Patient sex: M
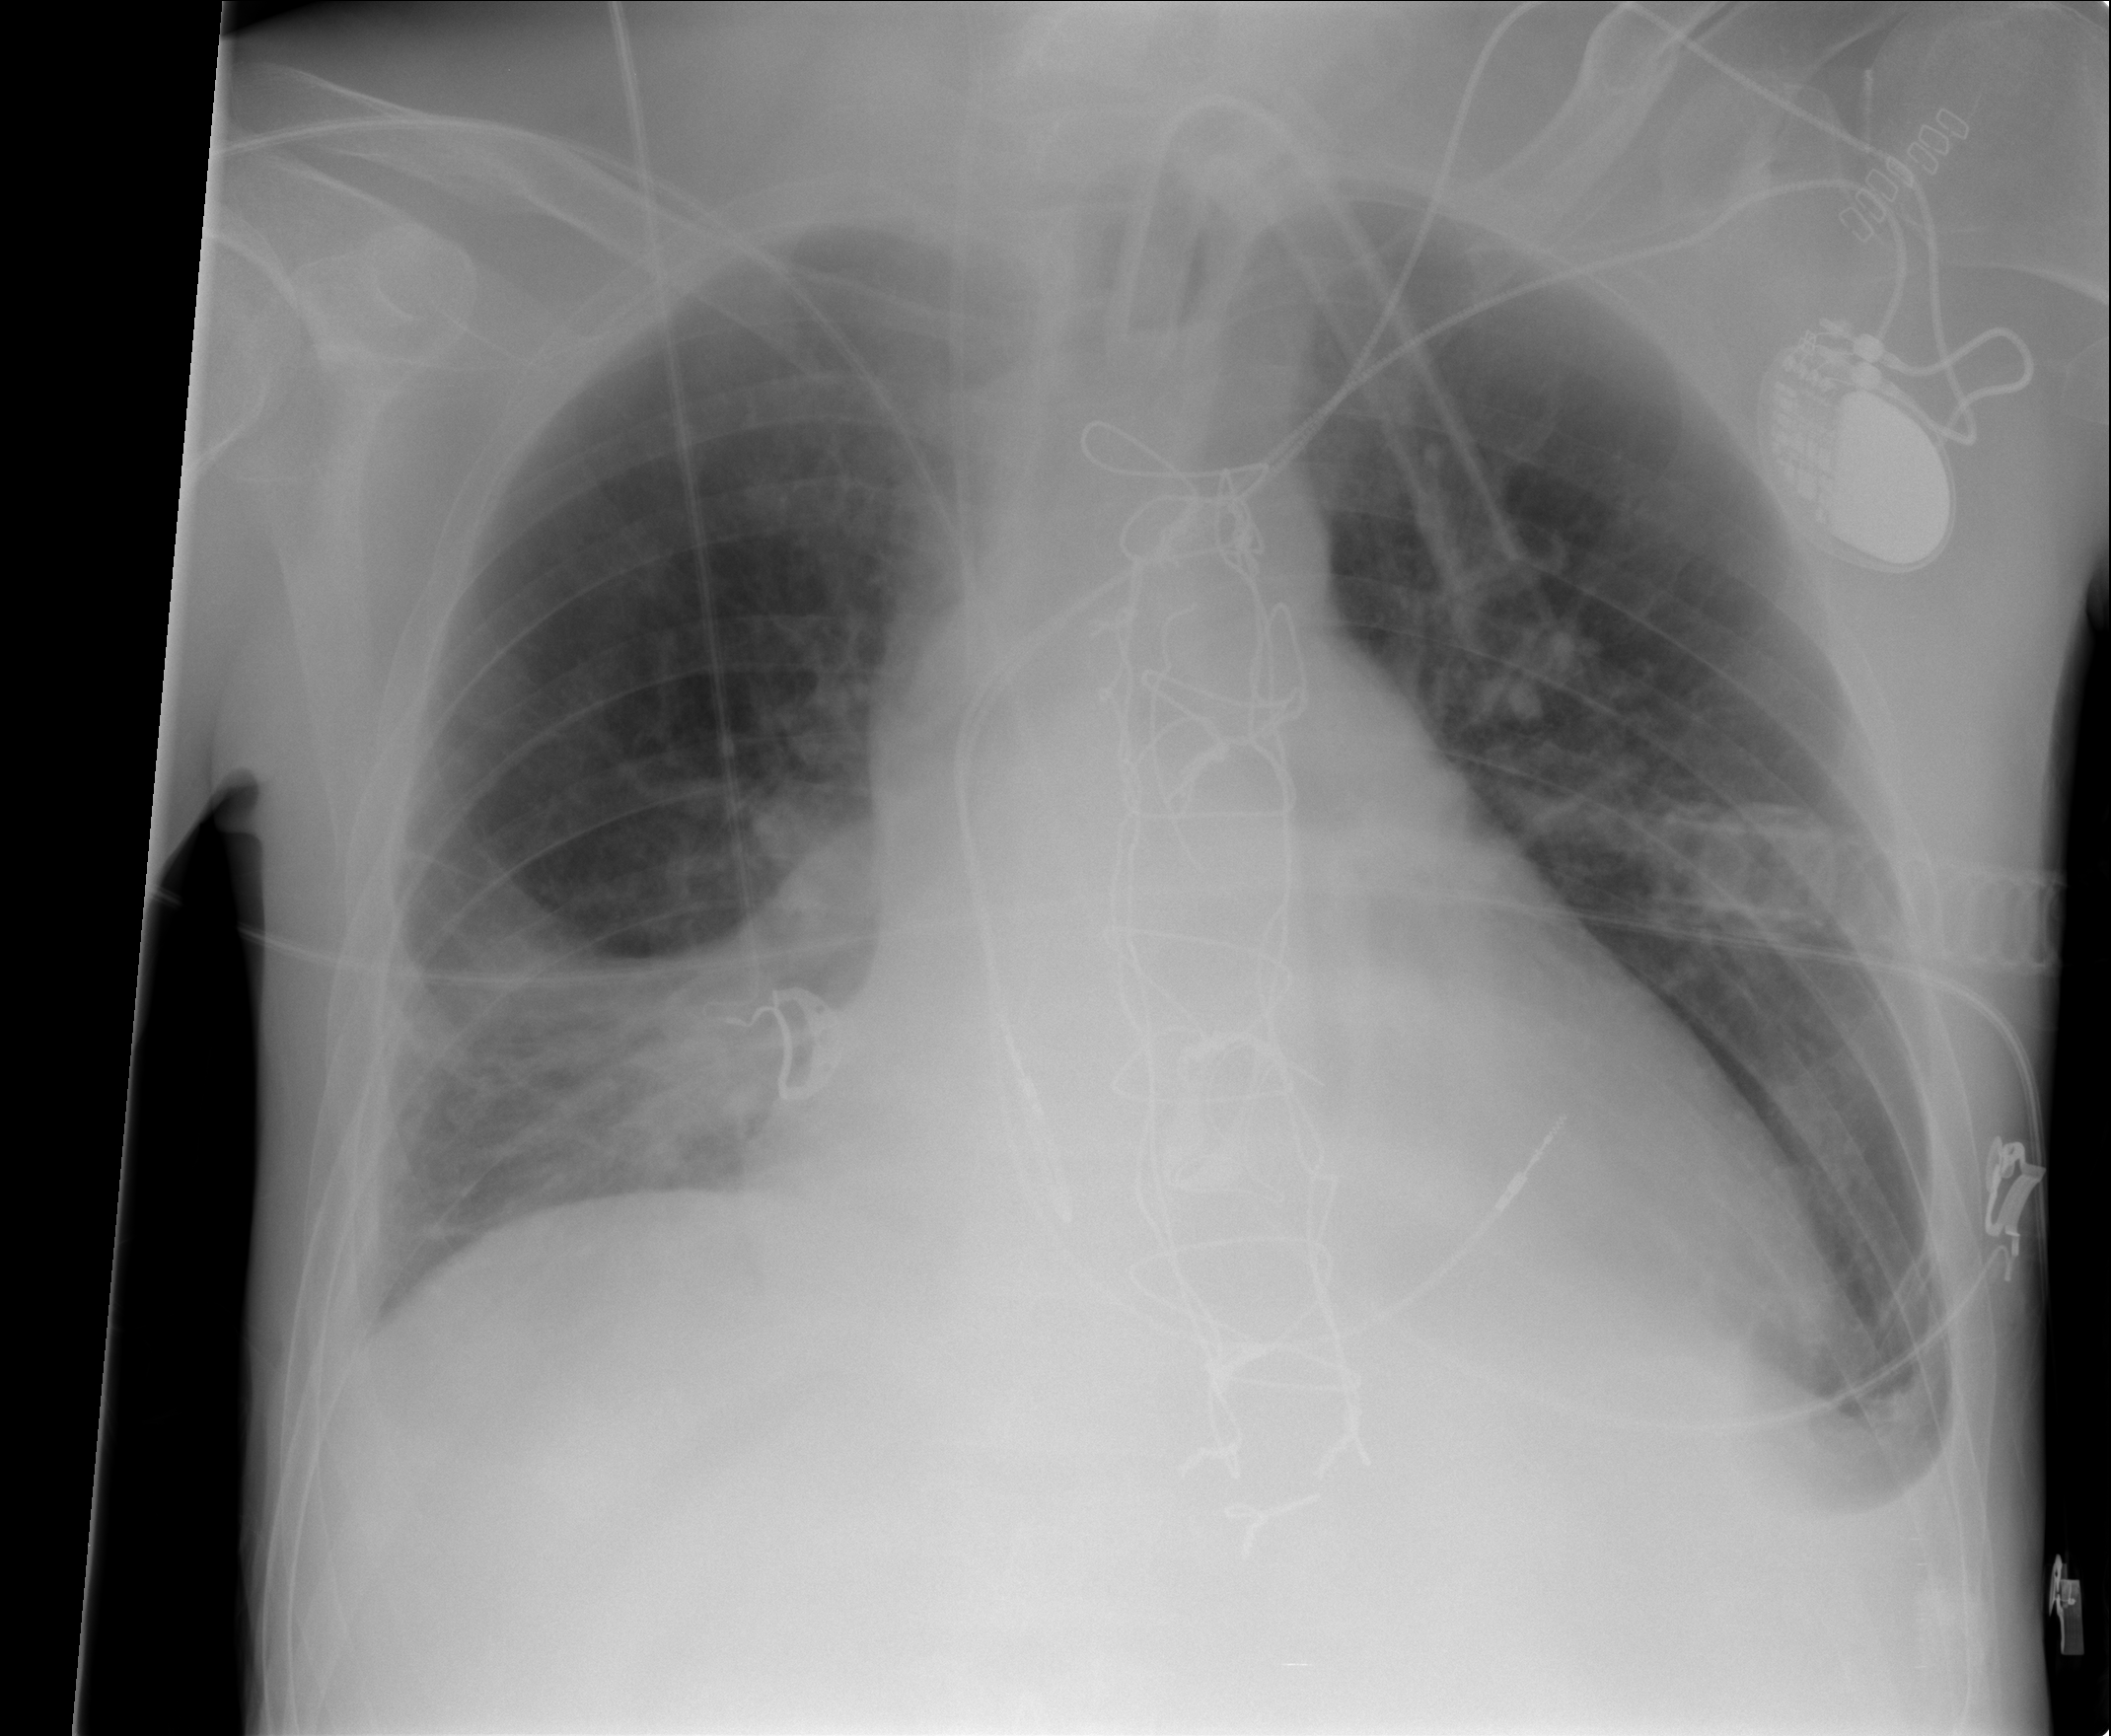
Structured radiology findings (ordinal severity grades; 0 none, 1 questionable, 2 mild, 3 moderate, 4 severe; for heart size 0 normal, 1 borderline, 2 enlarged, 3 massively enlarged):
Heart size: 3
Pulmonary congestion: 0
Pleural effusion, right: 1
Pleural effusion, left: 1
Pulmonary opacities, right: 2
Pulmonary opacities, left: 0
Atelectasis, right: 2
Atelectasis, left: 0